Field crop: maize
Growth stage: 1
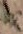
Species: atriplex